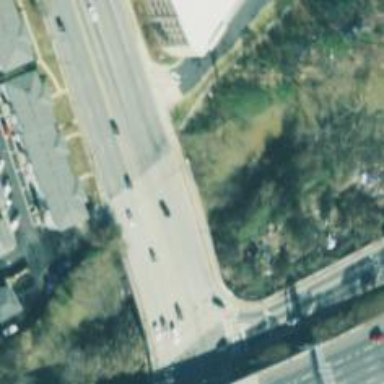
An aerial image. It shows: Secondary road with bridge.